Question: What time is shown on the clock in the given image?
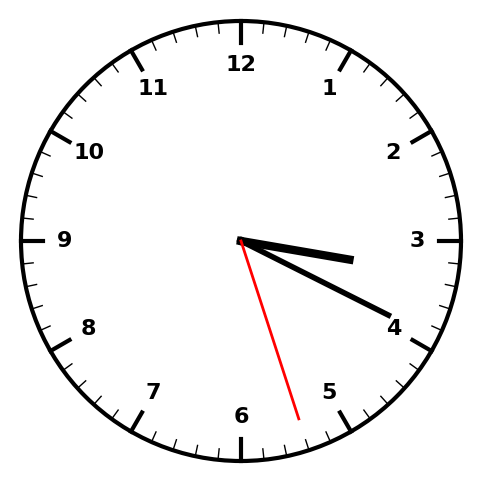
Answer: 03:19:27